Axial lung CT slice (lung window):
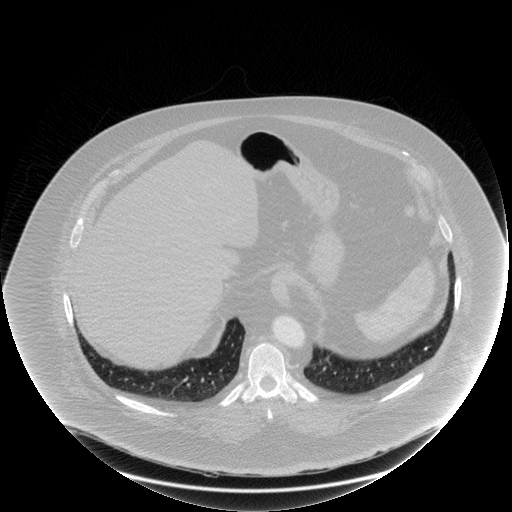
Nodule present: no